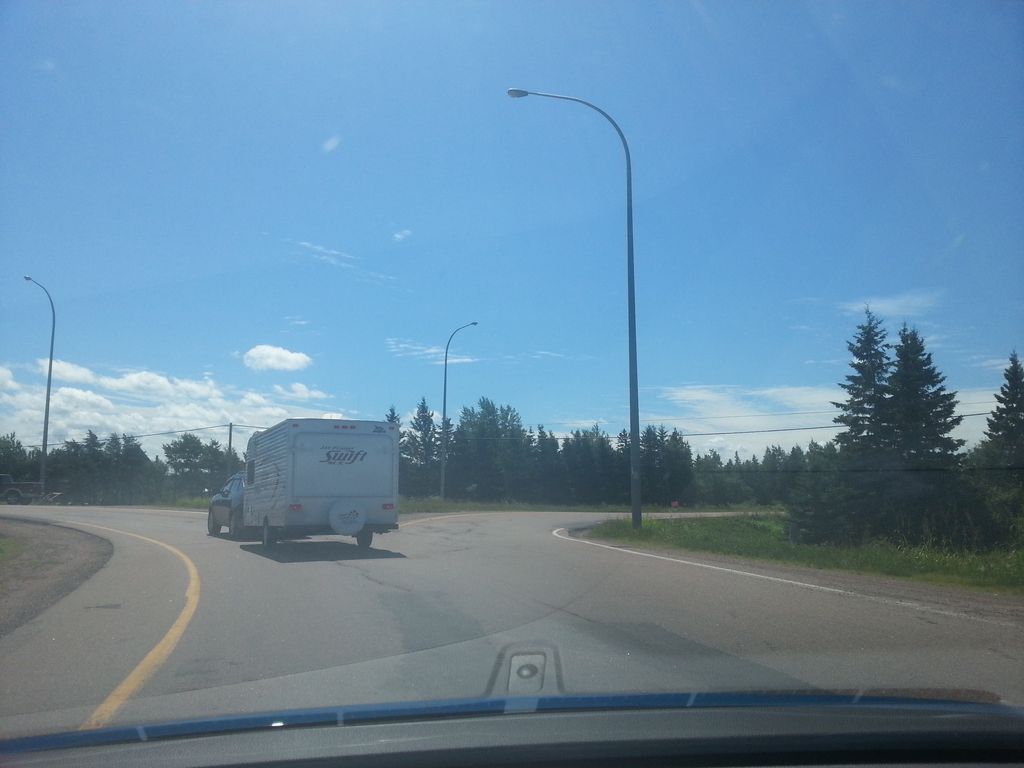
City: charlottetown